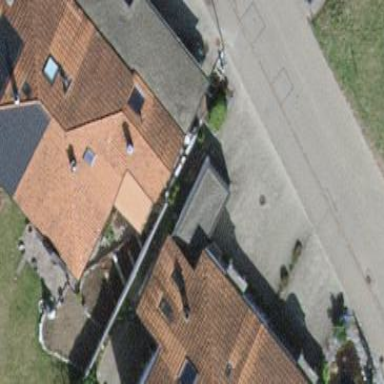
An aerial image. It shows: Terrace building.